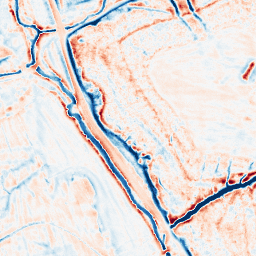
Category: edge_preserving
Decomposition family: bilateral
Decomposition parameters: d: 15
sigma_color: 75
sigma_space: 75
Upsampling method: sinc_blackman
Upsampling parameters: scale: 4
kernel_size: 16
Upsampling scale: 4